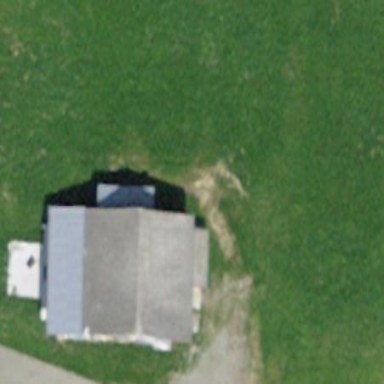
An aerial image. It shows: Barn.